Question: Im making a Sharepoint Application. I want to save documents in my sharepoint and open it with Word online(office online/ word web app).
When I open a document in Word online I want to force that a office add-in also starts. Here is an example:

I already manage to open the documents in Word Online. But I havent manage to force the office add-in. Is this posible?
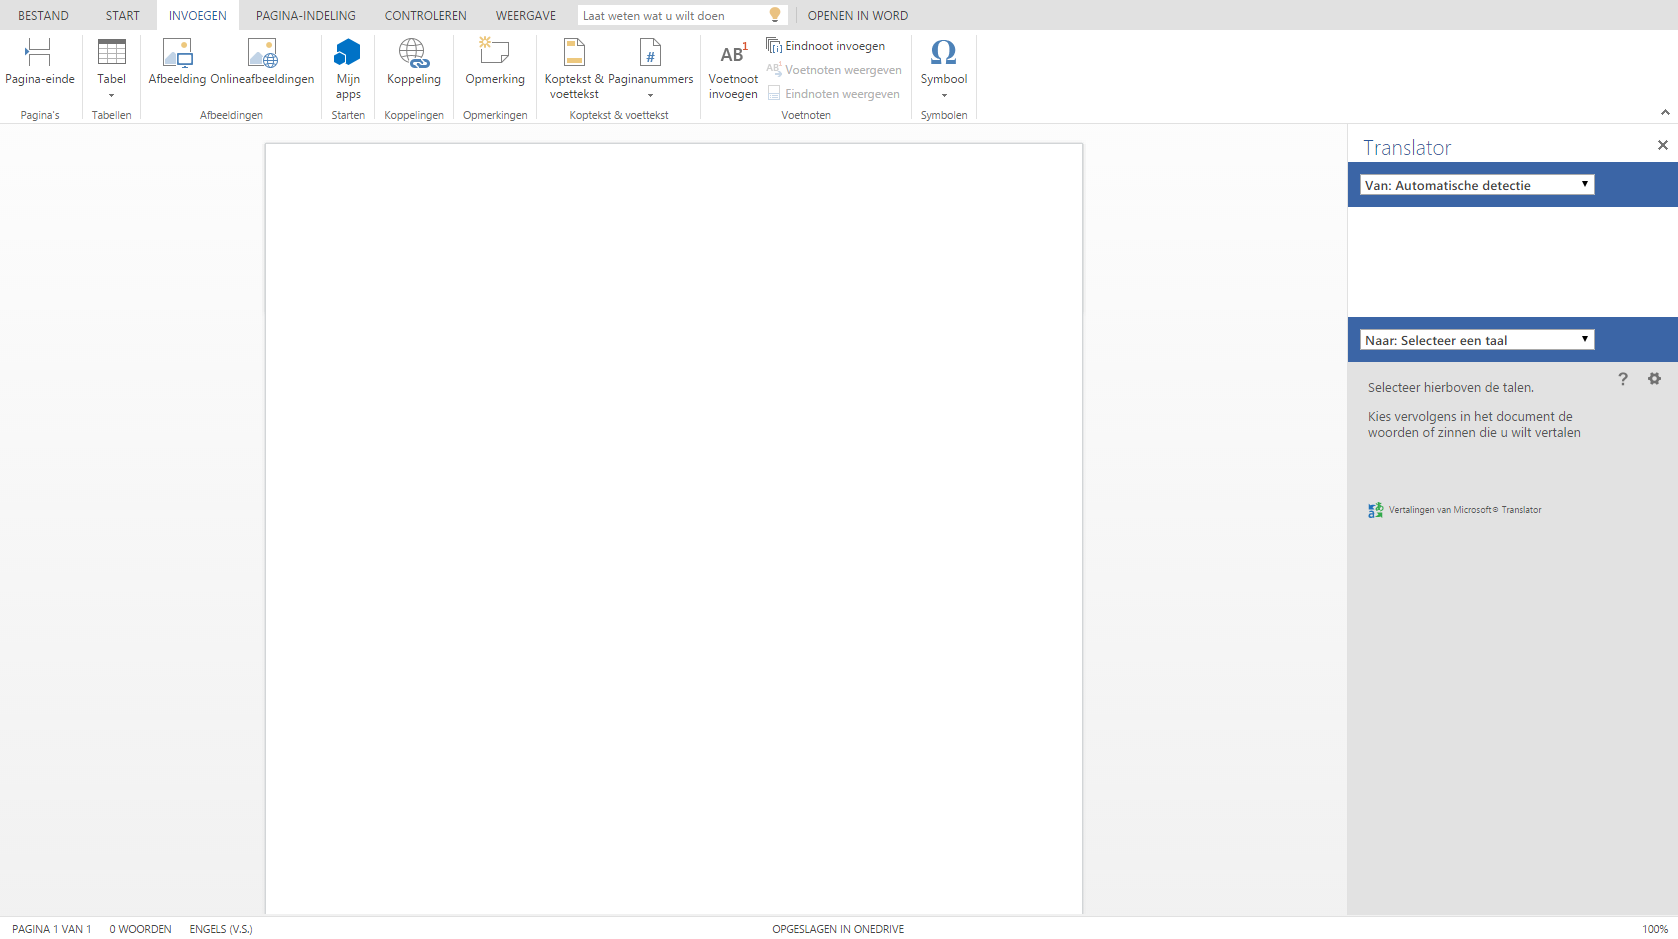
Answer: I do not believe it is possible to force an add-in to load automatically right now. The model is that the user must actively open it each time the document is loaded. The exception here are Content add-ins which are embedded into the document as a piece of content.
Please mark the answer as 'answered' if it answers your question.